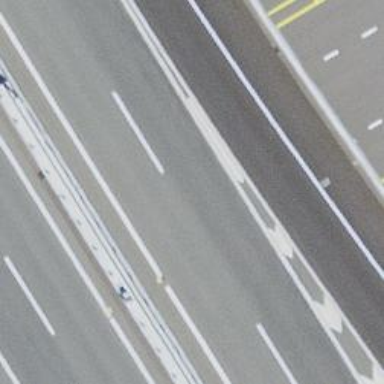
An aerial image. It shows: Motorway bridge.